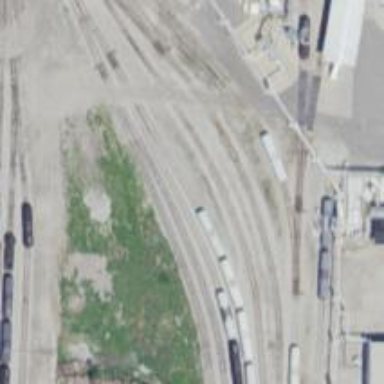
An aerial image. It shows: Railway yard used for servicing trains.